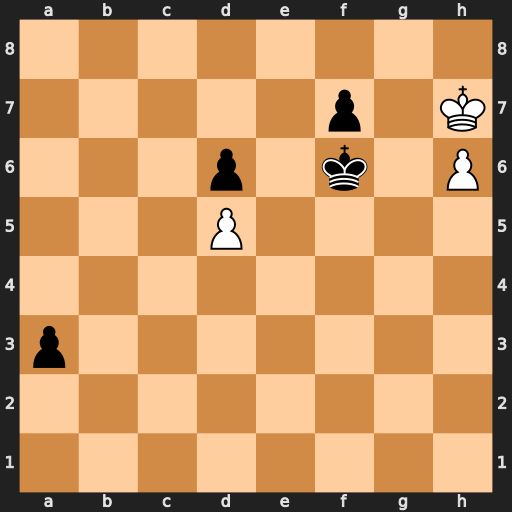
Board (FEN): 8/5p1K/3p1k1P/3P4/8/p7/8/8
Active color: w
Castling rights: -
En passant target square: -
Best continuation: Kg8 Kg5 h7